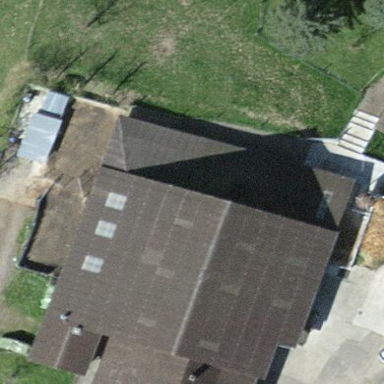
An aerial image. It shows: Farm building.